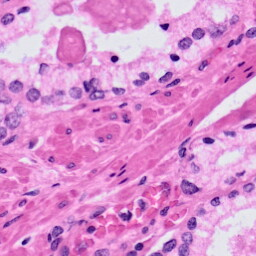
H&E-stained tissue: Prostate